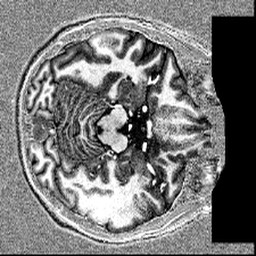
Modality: T1w
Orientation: axial
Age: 29
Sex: male